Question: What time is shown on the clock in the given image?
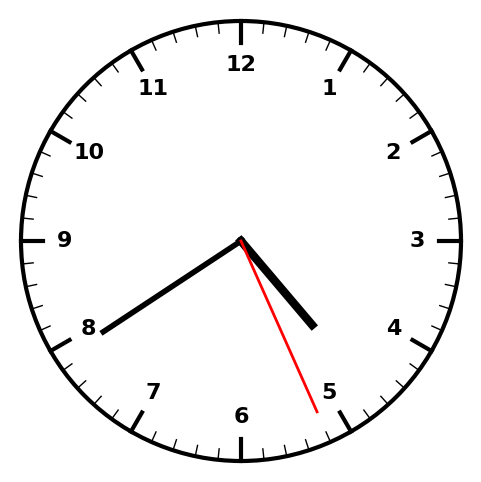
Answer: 04:39:26